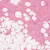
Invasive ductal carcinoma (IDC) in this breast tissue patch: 0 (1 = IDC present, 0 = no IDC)